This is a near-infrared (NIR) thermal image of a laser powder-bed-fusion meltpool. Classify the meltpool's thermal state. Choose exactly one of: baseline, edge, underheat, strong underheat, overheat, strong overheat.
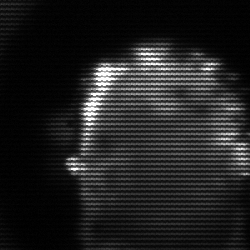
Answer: baseline